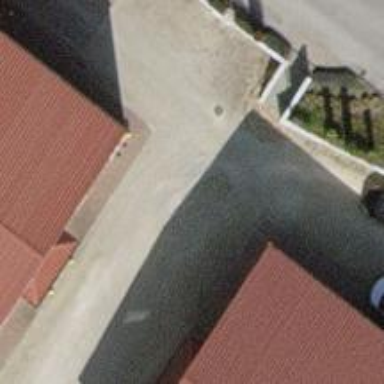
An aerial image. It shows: Driveway with pebblestone surface.